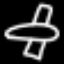
Label: airplane